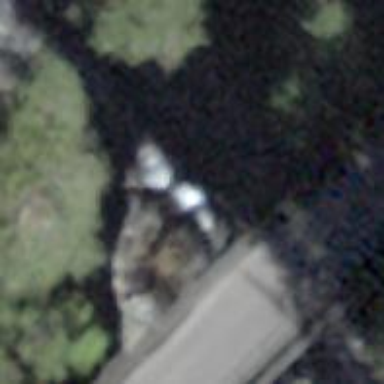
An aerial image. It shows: Culvert tunnel.